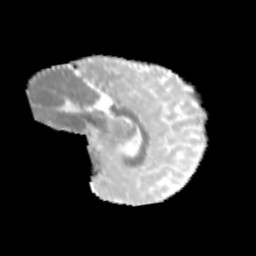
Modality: MD
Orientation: sagittal
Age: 9
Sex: male
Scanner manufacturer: siemens
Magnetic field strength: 3 T
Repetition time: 3.8 s
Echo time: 0.07 s